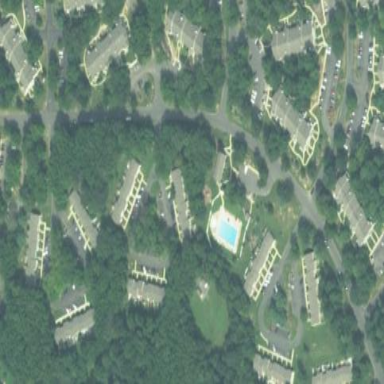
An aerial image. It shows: Condominium in residential area.